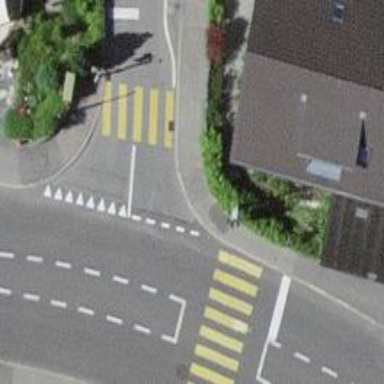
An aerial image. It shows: Road with "give way" sign.